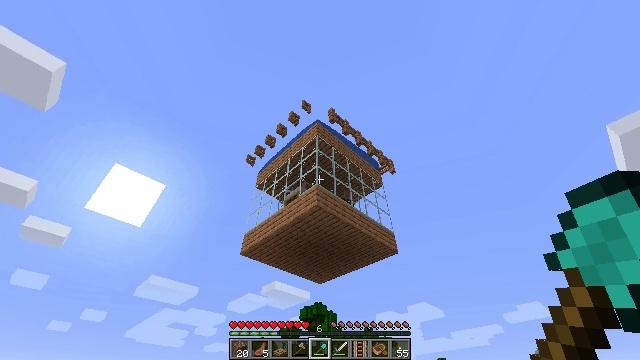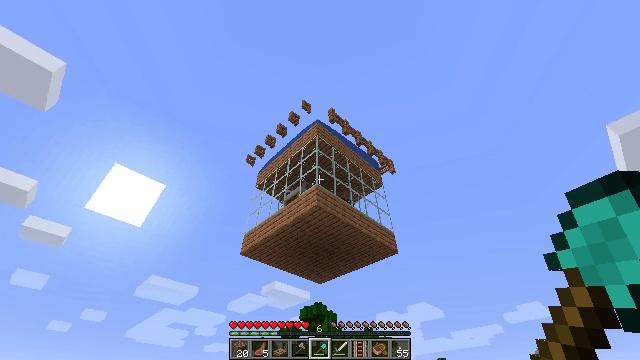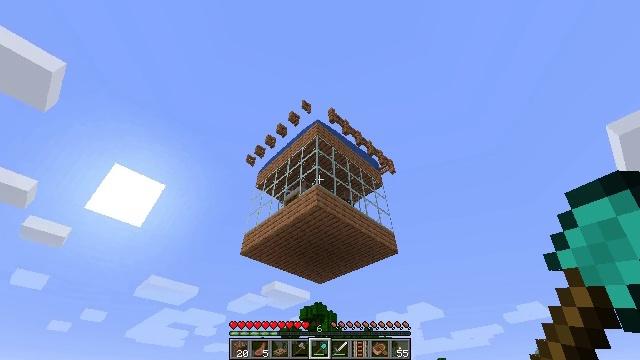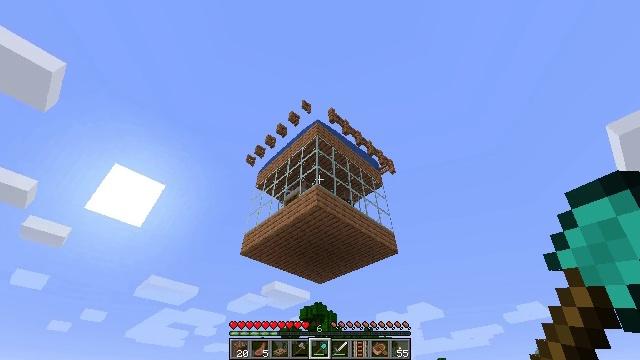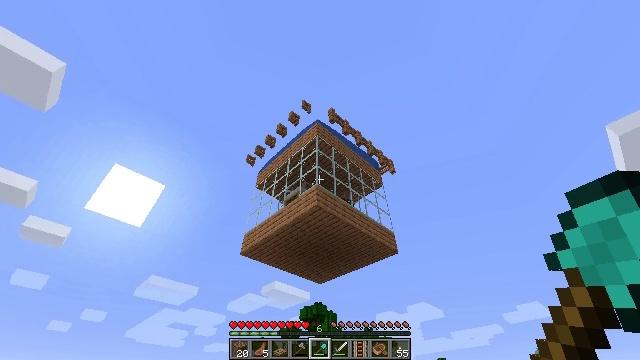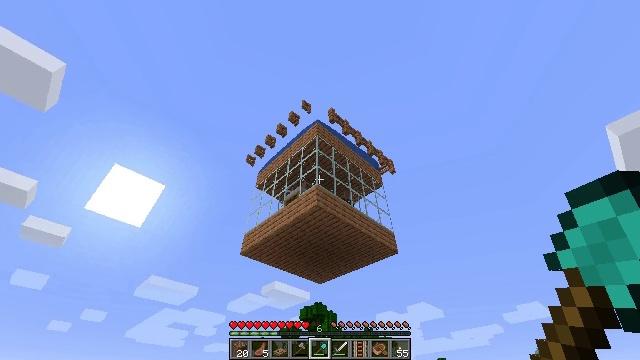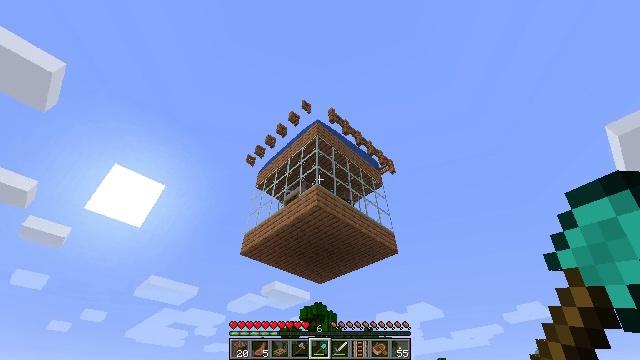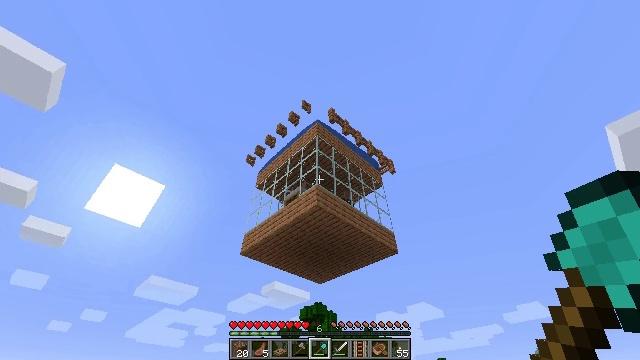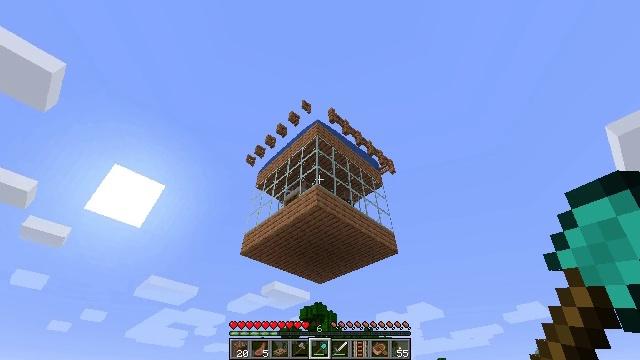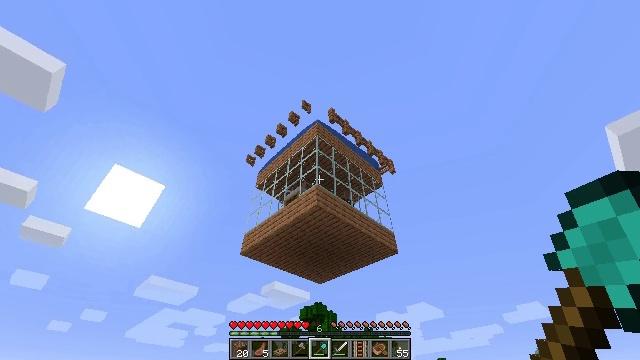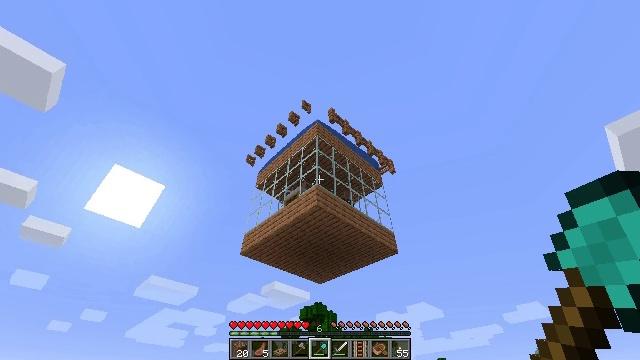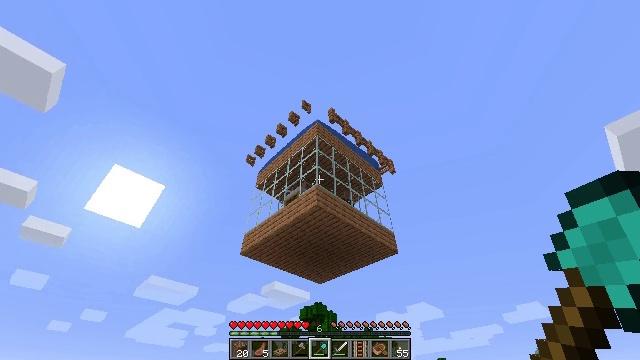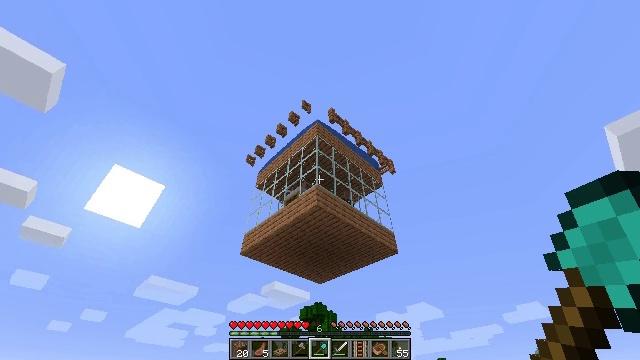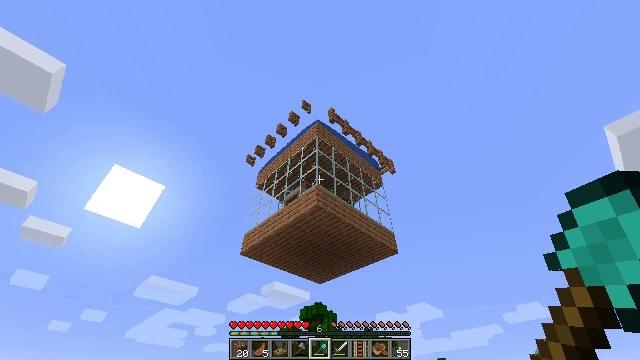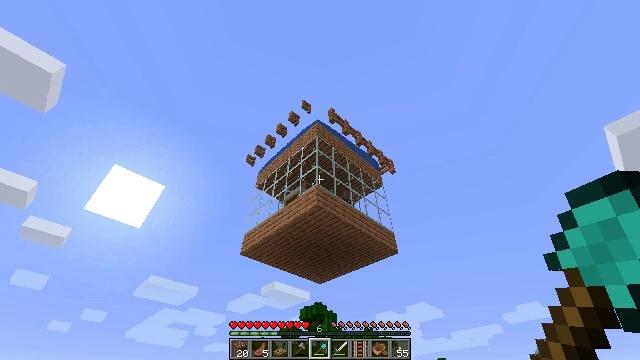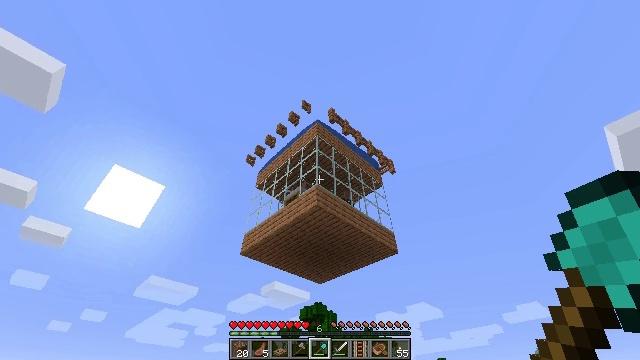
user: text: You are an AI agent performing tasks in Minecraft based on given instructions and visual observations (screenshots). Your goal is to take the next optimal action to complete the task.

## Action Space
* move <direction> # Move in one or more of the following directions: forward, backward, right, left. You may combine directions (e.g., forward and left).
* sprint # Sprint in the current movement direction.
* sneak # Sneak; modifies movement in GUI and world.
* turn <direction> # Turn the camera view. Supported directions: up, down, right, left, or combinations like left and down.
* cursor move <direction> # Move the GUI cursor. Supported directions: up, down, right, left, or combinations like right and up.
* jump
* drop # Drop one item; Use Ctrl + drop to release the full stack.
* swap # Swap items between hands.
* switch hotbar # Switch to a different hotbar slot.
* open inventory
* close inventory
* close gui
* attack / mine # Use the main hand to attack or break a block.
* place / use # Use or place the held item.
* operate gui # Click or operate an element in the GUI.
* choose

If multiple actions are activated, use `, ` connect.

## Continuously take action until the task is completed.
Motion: motion action
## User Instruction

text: Gather poppy from the ground.
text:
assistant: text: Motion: no_op
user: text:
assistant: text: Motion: no_op
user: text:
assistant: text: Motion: no_op
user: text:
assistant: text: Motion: no_op
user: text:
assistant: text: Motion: no_op
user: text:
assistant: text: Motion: no_op
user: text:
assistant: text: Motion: no_op
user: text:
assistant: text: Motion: no_op
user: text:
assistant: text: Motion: no_op
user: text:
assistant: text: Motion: no_op
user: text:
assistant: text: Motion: no_op
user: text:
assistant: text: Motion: no_op
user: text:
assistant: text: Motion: no_op
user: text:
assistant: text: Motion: no_op
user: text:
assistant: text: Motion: no_op
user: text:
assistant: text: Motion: no_op
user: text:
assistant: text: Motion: no_op
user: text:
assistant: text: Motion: no_op
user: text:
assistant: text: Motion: no_op
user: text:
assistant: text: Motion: no_op
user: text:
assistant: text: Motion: no_op
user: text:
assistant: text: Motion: no_op
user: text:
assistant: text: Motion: no_op
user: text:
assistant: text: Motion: no_op
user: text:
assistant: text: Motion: no_op
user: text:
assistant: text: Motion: no_op
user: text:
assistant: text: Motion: no_op
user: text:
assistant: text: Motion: no_op
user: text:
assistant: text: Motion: no_op
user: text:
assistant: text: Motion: no_op